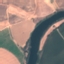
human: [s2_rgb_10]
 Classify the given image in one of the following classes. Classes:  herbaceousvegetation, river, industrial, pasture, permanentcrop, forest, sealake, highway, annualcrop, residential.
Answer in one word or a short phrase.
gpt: River